Aerial crown-view tile of a tropical tree (Barro Colorado Island, Panama), acquired 20241014:
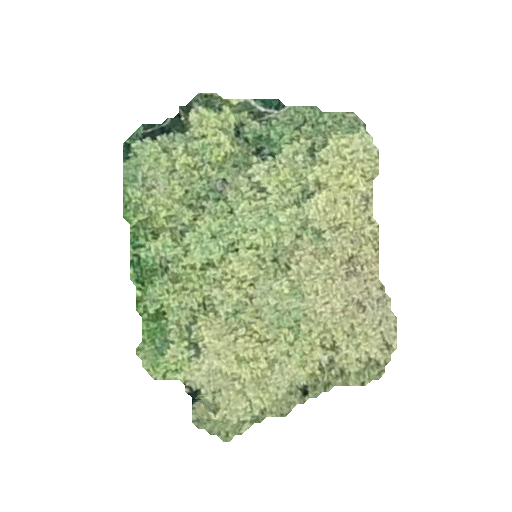
Species: Chrysophyllum cainito
GBIF accepted scientific name: Chrysophyllum cainito
Crown area: 112.205 m²